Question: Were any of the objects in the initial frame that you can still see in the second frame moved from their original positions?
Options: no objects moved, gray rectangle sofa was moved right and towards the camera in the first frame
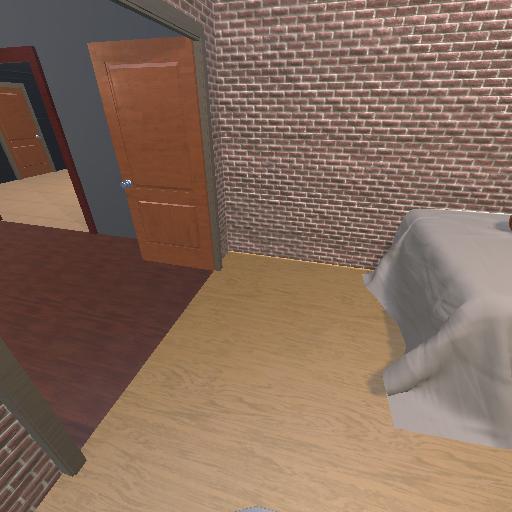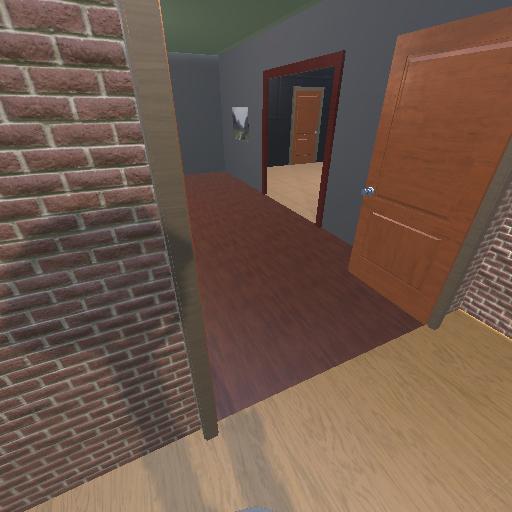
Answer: no objects moved